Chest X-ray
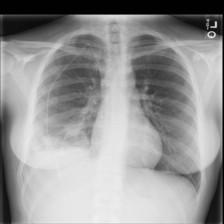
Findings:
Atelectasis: positive
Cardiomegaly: negative
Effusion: positive
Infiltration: positive
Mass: positive
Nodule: negative
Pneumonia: negative
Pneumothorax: negative
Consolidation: negative
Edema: negative
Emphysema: negative
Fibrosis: negative
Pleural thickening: negative
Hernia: negative